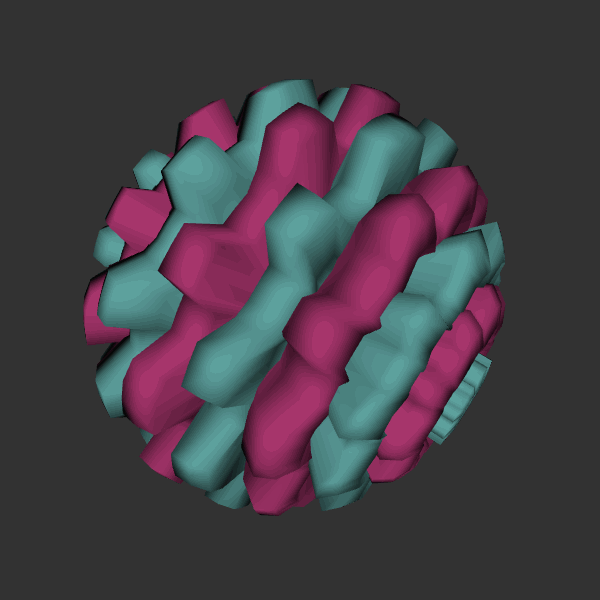
Background: dark